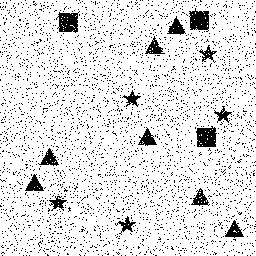
Squares: 3
Triangles: 7
Stars: 5
Total shapes: 15